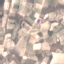
Land use / land cover: PermanentCrop